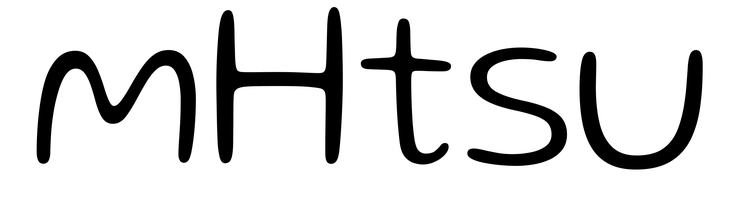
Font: Gluten_ExtraLight